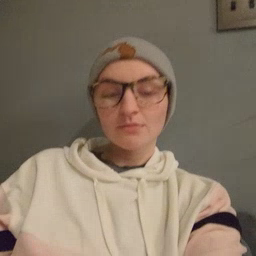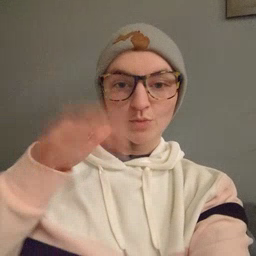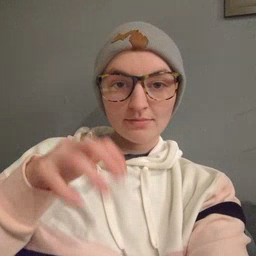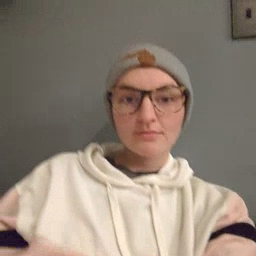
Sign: rain